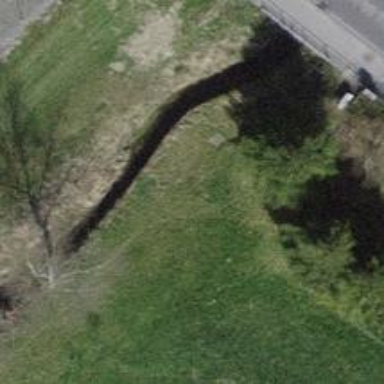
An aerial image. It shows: Drain waterway.